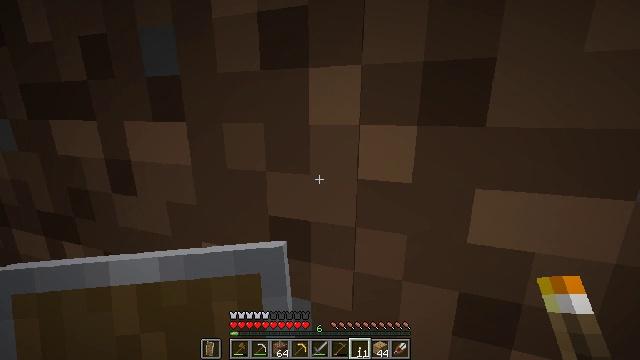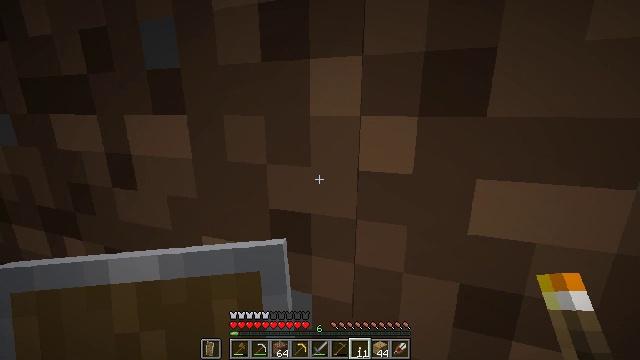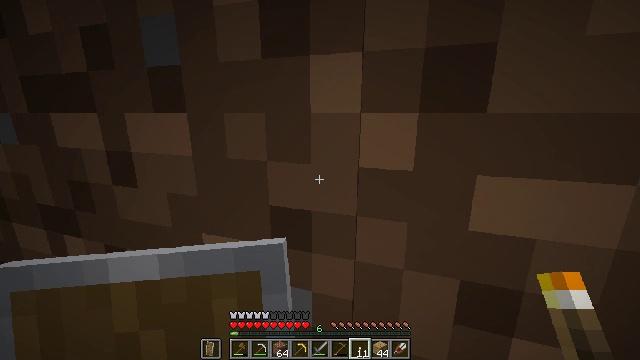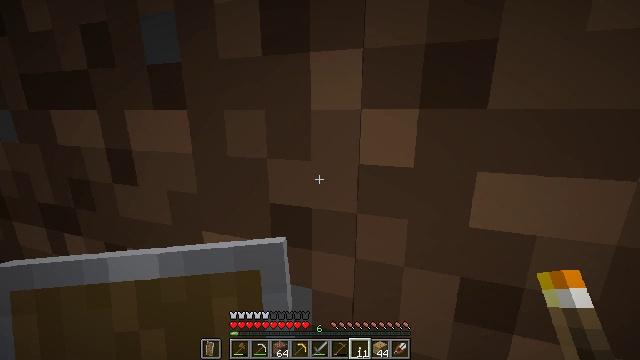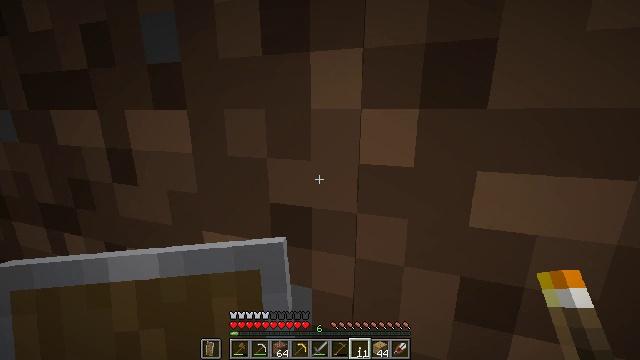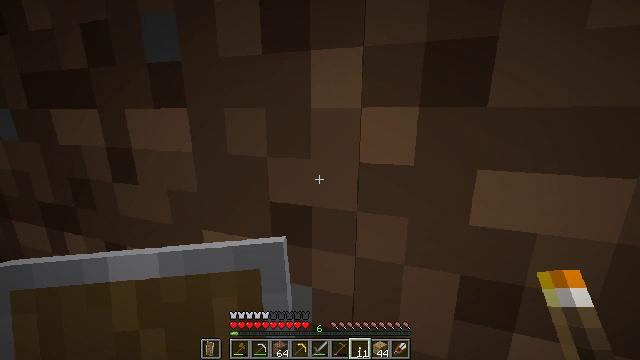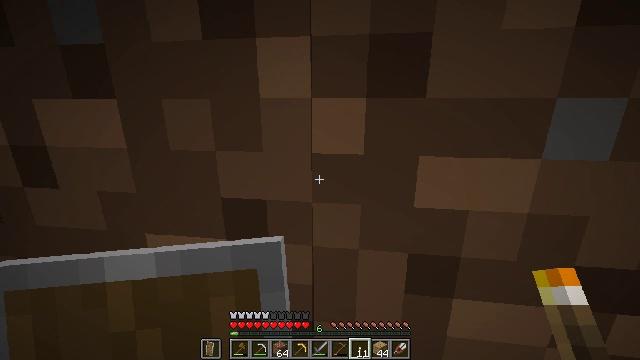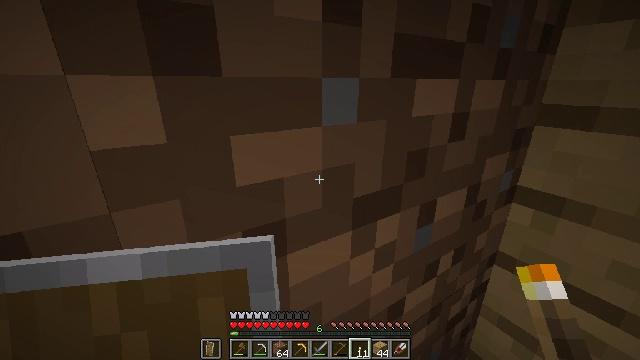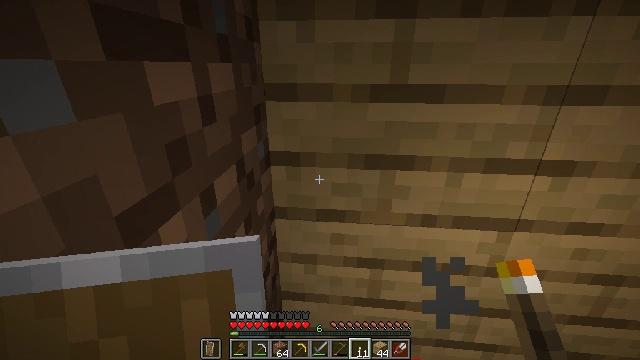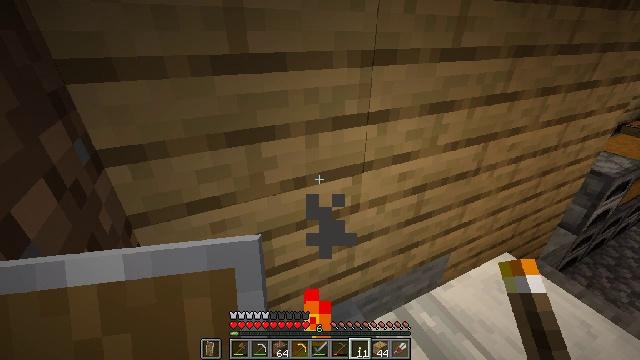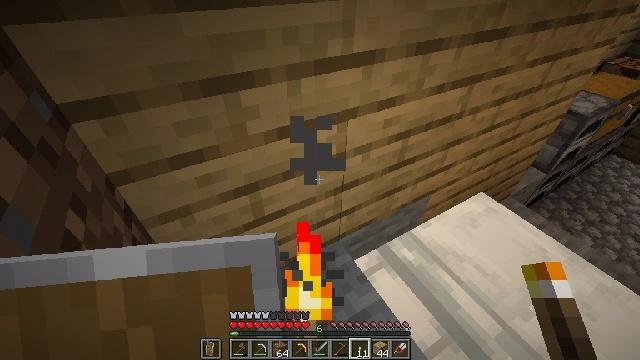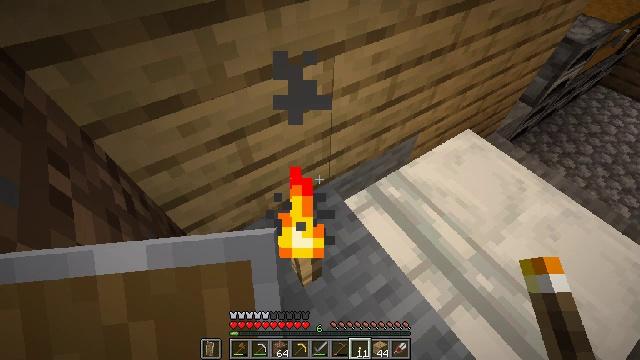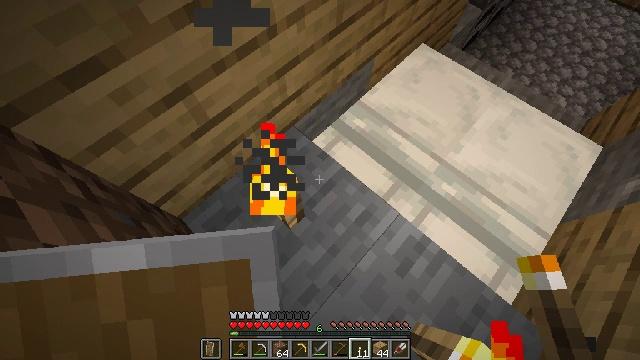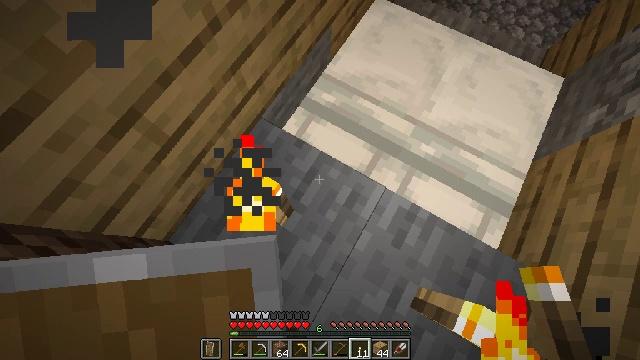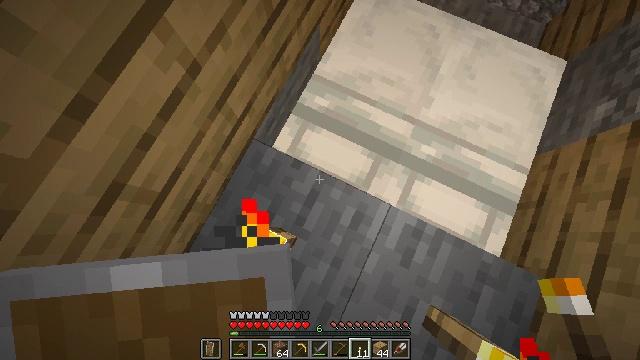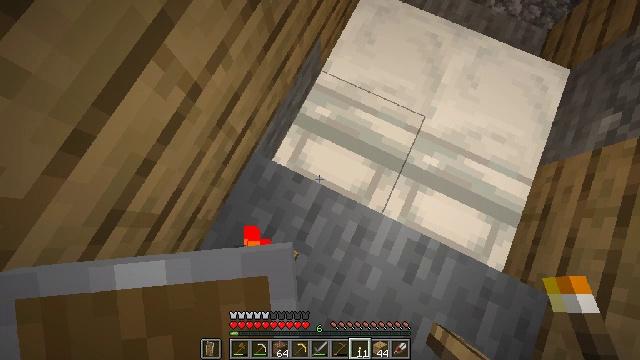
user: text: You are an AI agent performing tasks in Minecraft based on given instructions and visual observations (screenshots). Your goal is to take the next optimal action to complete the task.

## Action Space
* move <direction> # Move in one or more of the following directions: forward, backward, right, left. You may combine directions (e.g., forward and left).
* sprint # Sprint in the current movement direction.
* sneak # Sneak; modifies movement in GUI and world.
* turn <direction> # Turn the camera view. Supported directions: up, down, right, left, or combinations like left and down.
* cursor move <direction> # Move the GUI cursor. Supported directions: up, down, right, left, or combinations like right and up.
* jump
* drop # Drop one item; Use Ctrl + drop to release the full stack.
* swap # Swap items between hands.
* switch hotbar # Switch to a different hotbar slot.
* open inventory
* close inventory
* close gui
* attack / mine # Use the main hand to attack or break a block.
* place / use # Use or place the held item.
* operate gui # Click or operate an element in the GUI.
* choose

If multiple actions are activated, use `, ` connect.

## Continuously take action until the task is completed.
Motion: motion action
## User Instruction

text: Get a golden apple by crafting with gold ingots and an apple.
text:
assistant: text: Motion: no_op
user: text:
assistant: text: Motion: no_op
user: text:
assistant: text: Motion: no_op
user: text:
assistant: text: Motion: no_op
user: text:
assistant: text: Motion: no_op
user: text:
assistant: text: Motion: turn right and down
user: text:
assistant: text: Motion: turn right and down
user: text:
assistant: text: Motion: turn right and down
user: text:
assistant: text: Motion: turn right and down
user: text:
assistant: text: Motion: turn right and down
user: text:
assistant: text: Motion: turn right and down
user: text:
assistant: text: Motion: move forward, turn right and down
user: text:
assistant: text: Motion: move forward, turn right and down
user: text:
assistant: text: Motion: move forward, turn right and down
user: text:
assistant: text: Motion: move forward
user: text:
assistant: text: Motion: move forward
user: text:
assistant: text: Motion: move forward
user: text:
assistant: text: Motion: move forward
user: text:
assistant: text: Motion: move forward
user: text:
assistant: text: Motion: move forward
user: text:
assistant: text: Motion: move forward, turn right and up
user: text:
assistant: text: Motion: move forward, turn right and up, jump
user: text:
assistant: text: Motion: move forward, turn right and up, jump
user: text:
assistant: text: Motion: move forward, turn right and up, jump
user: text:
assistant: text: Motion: move forward, jump
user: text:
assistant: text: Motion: move forward, jump
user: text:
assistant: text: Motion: move forward, jump
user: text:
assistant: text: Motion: move forward, jump
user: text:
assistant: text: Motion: move forward, turn left, jump
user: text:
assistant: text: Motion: move forward, turn left